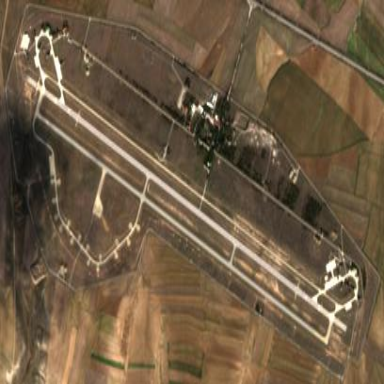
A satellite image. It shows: Military airfield located within military landuse area. The airport is classified as military/public aerodrome.